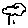
Label: cloud